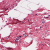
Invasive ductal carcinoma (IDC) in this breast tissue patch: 0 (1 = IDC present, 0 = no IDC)